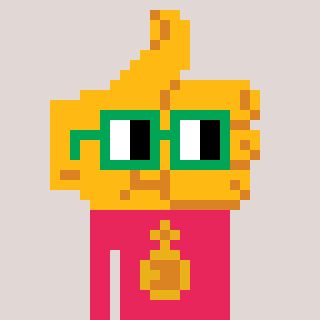
a pixel art character with square green glasses, a thumbsup-shaped head and a redpinkish-colored body on a warm background